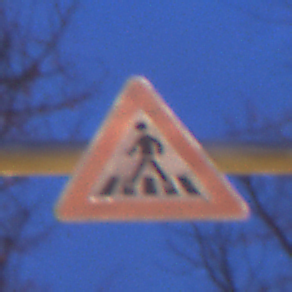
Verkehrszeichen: FussgaengerueberwegRechts
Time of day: Night
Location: Outdoor (Urban)
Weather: Clear
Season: NotSpecified
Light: Artificial